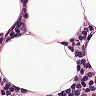
Metastatic tissue present: no